The image shows the envelope spectrum of a rolling-element bearing's vibration signal, with the characteristic fault frequencies (BPFO outer race, BPFI inner race, BSF ball, FTF cage) marked as reference lines. Determine the bearing's health state. Answer with exactly one of: normal, inner_race, outer_race, ball.
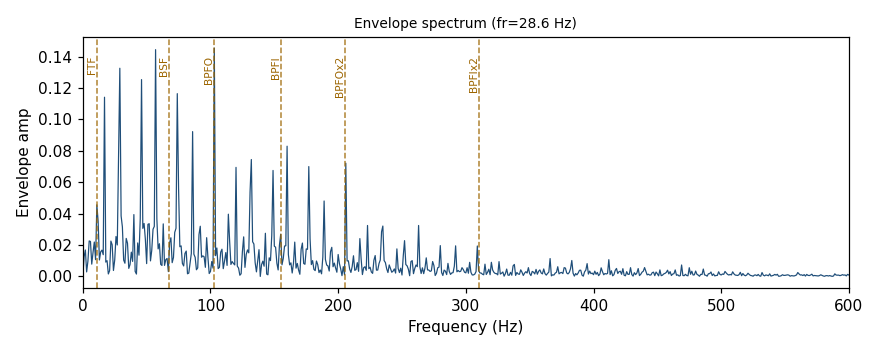
Answer: outer_race